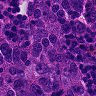
Metastatic tissue present: yes